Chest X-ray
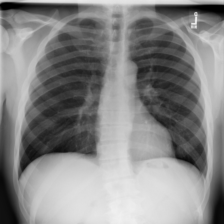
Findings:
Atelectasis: negative
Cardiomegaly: negative
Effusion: negative
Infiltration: negative
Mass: negative
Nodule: negative
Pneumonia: negative
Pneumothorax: negative
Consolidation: negative
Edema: negative
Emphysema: negative
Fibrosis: negative
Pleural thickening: negative
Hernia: negative